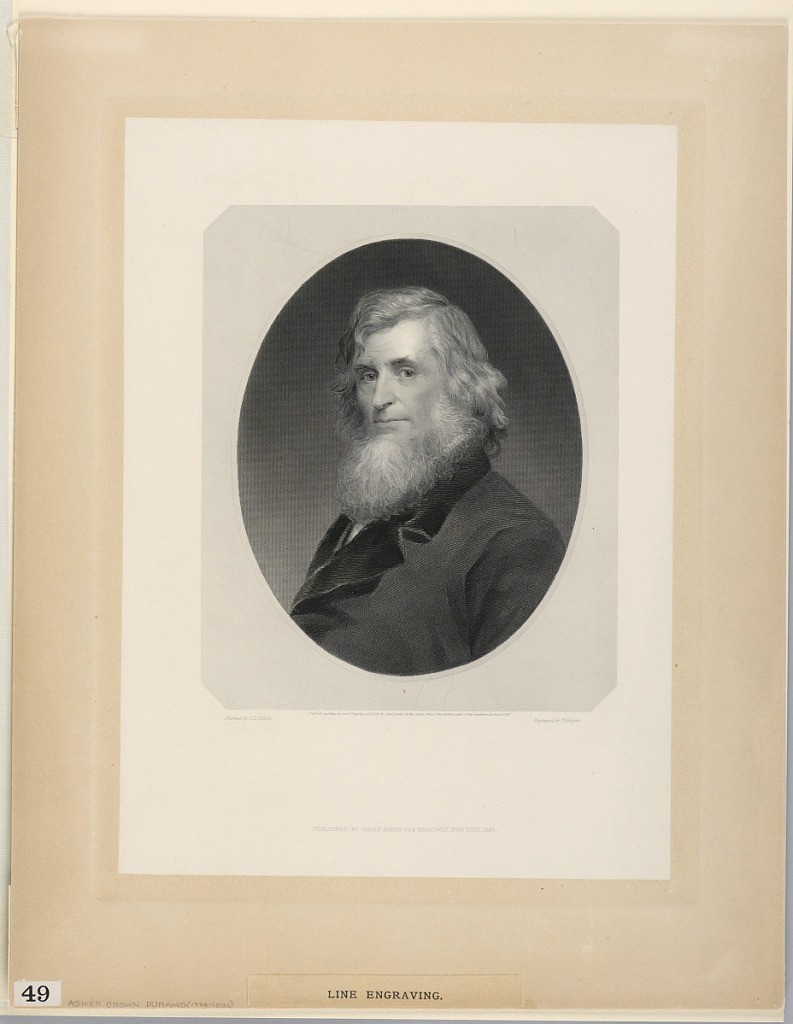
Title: Portrait of Asher B. Durand
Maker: Frederick W. Halpin, British, 1805 - 1880
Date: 1865
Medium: Engraving on china paper, laid down
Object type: Print
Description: Within an oval frame is a bust portrait of the painter, Asher Brown Durand (1796-1886), wearing a long, white beard and facing one quarter left. Below, artist's, engraver's and publisher's names.